Aerial crown-view tile of a tropical tree (Barro Colorado Island, Panama), acquired 20240611:
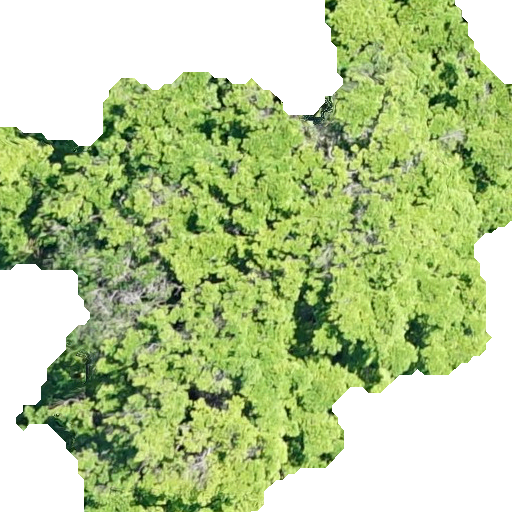
Species: Terminalia amazonia
GBIF accepted scientific name: Terminalia amazonica
Crown area: 306.631 m²